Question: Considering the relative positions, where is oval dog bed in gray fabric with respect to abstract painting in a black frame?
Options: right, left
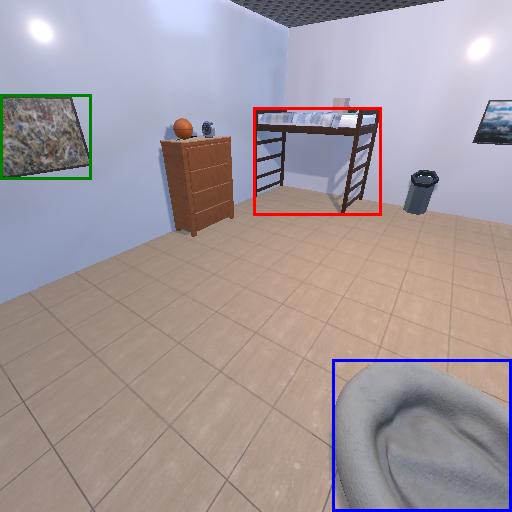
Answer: right